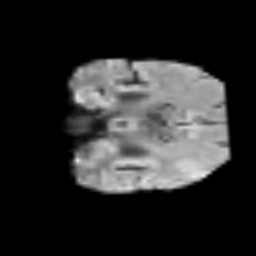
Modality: T2w
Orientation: coronal
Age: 58
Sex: male
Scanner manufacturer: siemens
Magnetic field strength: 3 T
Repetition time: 3.2 s
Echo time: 0.081 s